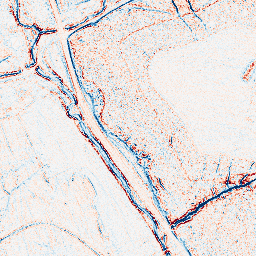
Category: edge_preserving
Decomposition family: bilateral
Decomposition parameters: d: 5
sigma_color: 150
sigma_space: 100
Upsampling method: regularized
Upsampling parameters: scale: 4
lambda_reg: 0.001
Upsampling scale: 4